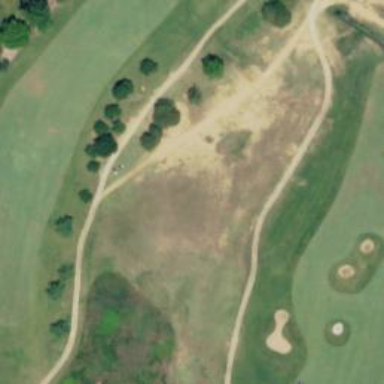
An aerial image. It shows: Path for both road and golf.